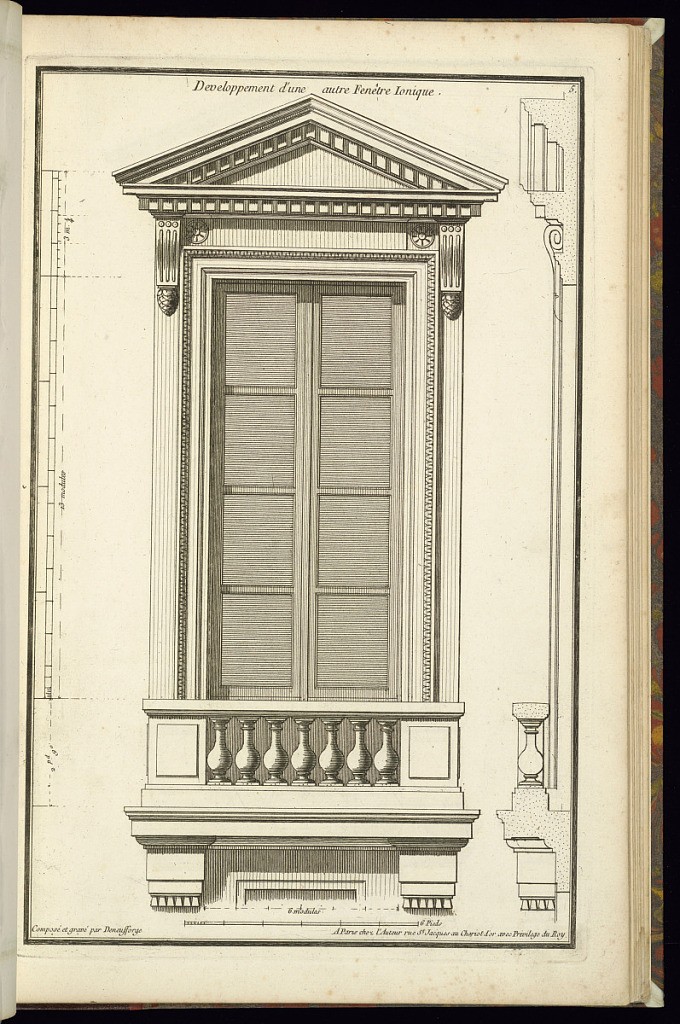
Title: Developpement d'une autre Fenêtre Ionique
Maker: Jean-François de Neufforge, Flemish, 1714–1791
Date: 1768
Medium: Engraving on paper
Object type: Print
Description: Design and profile of a window decorated according to the Ionic order and with a balcony. The plate is signed and numbered.